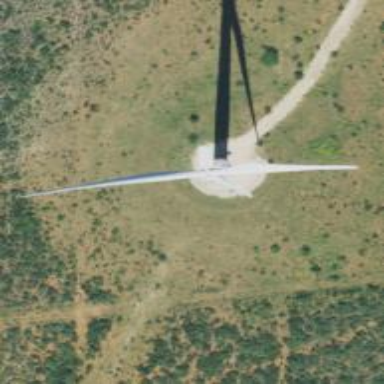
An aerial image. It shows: Wind generator in the form of horizontal axis wind turbine.